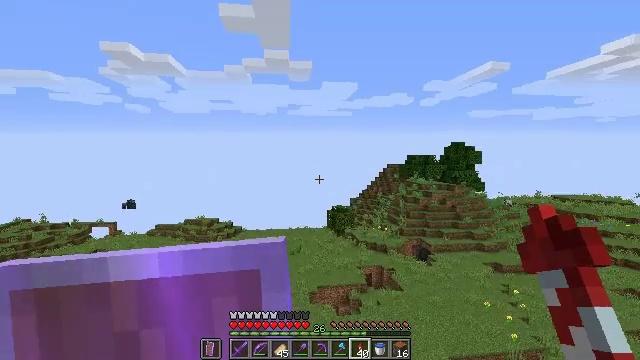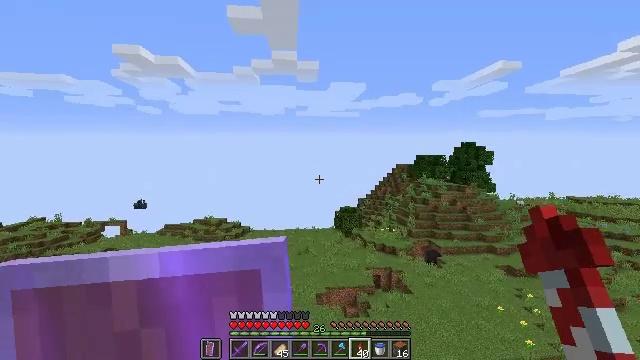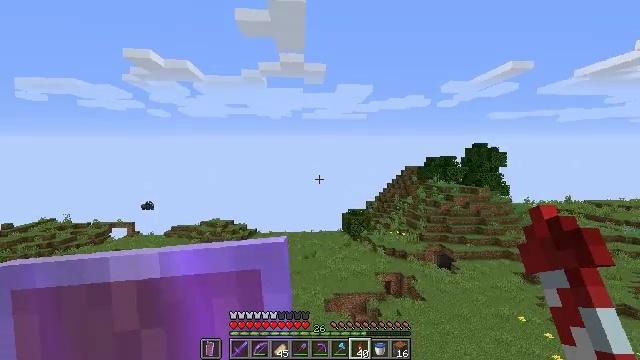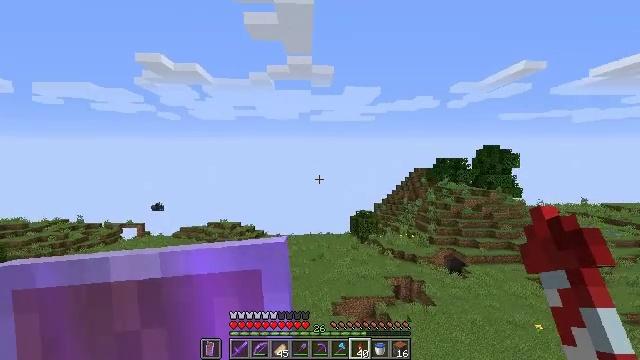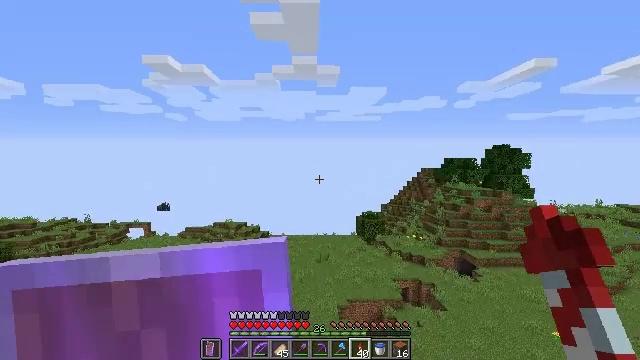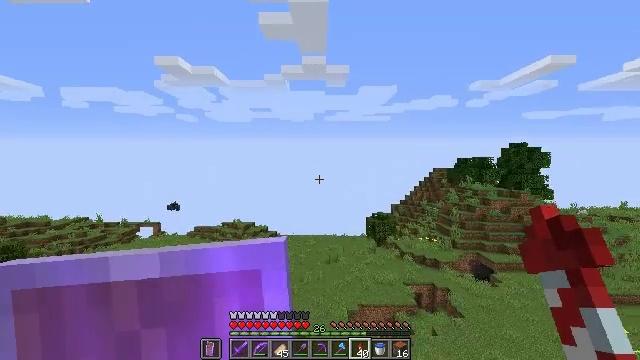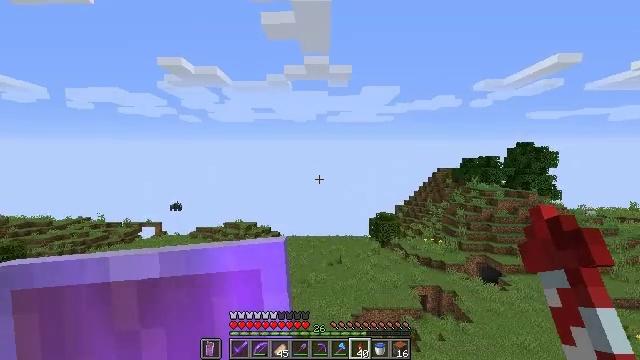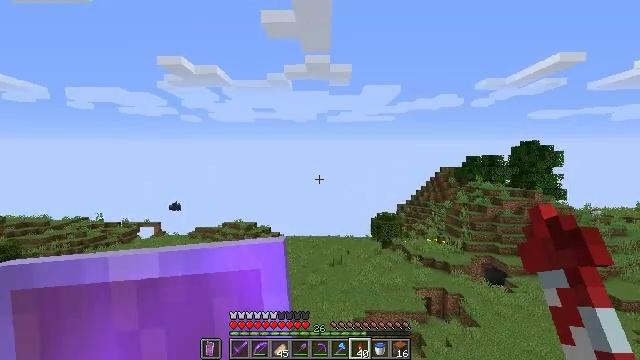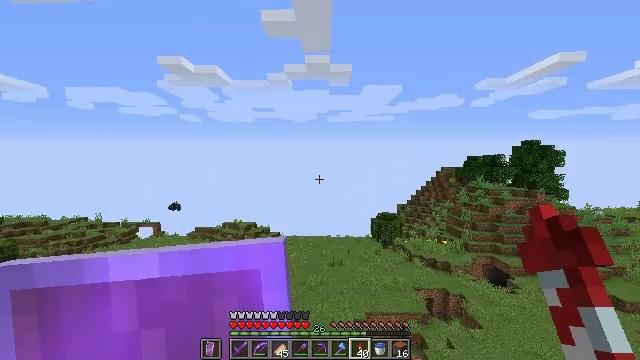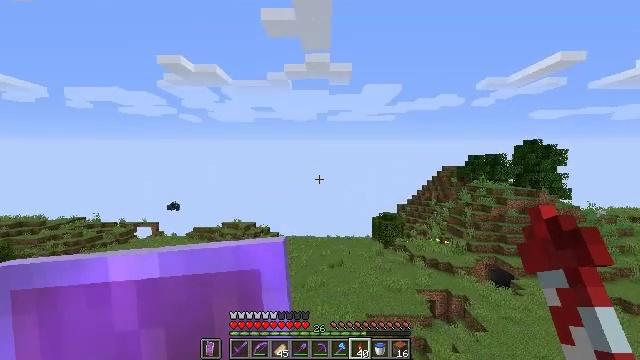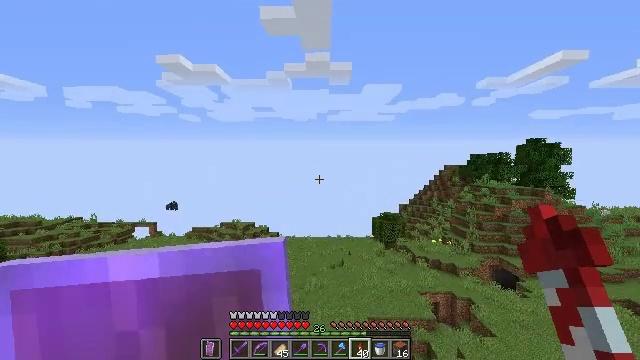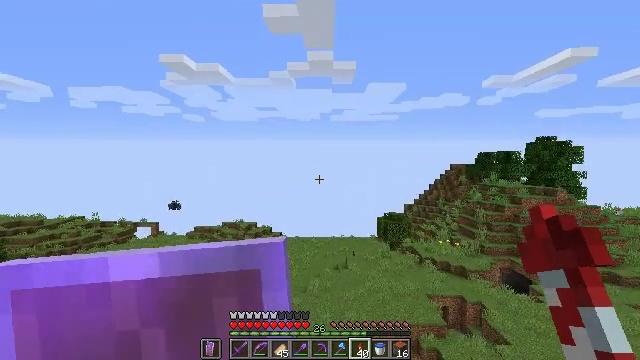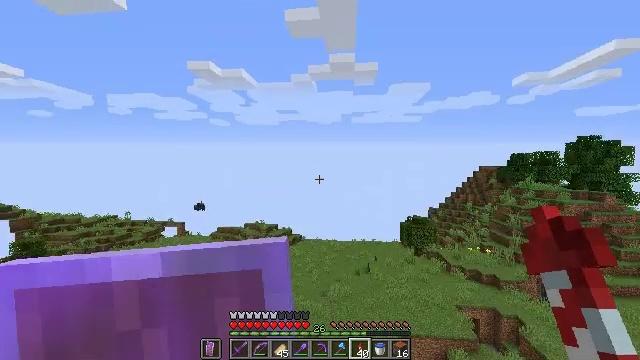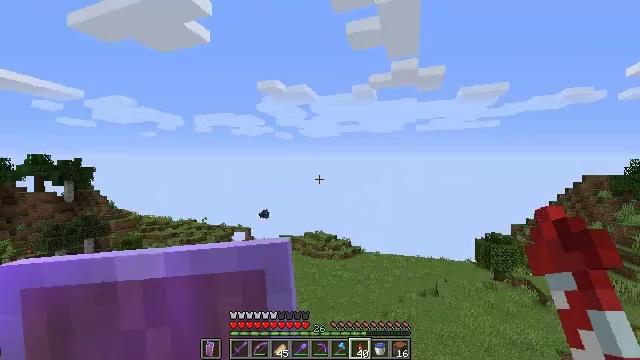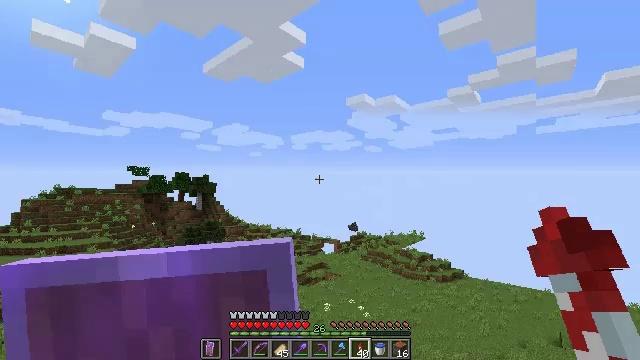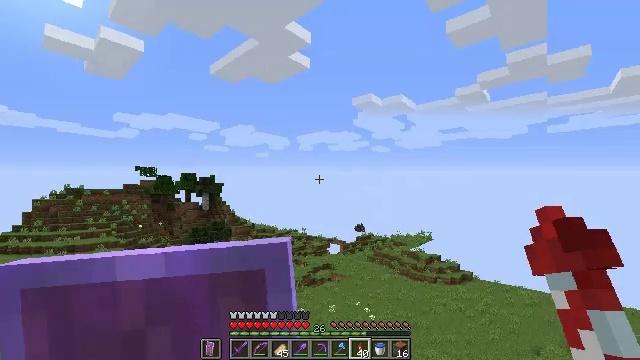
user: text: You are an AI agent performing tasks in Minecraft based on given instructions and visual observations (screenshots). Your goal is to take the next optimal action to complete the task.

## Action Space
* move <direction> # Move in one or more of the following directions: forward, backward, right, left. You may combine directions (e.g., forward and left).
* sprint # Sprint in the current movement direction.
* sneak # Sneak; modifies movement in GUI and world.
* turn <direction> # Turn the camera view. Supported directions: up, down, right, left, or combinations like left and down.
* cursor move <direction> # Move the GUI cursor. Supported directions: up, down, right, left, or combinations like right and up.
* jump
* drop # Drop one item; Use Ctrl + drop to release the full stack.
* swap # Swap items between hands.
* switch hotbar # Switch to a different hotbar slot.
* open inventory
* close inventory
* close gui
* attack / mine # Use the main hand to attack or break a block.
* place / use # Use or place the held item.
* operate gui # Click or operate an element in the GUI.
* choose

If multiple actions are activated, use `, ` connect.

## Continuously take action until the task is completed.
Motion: motion action
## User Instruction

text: drop acacia leaves
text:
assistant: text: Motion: turn left
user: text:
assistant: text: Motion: turn left
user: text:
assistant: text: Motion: turn left
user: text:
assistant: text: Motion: turn left
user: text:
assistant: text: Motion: turn left
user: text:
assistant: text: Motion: no_op
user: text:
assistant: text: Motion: no_op
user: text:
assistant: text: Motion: no_op
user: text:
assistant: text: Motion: no_op
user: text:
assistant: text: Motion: no_op
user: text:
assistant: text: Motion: no_op
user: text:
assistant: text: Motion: turn left
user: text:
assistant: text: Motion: turn left and up
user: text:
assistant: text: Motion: turn left and up
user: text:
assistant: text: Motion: turn left
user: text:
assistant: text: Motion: no_op
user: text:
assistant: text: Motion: no_op
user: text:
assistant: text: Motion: no_op
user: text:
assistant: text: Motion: no_op
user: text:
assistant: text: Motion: no_op
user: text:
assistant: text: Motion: no_op
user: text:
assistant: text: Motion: no_op
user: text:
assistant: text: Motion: no_op
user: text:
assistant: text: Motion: no_op
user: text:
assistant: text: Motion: no_op
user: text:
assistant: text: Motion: no_op
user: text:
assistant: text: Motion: no_op
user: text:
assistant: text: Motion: no_op
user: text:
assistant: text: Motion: no_op
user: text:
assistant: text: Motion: no_op